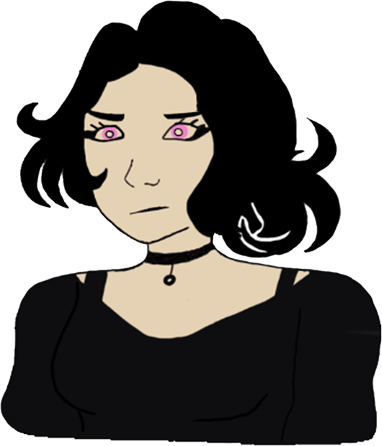
Label: 5_Doomer_Girl